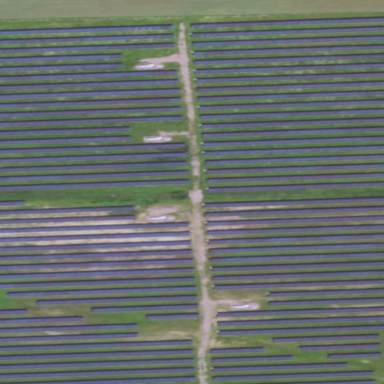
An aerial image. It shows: Solar power plant enclosed by fence. The plant generates electricity using photovoltaic technology.